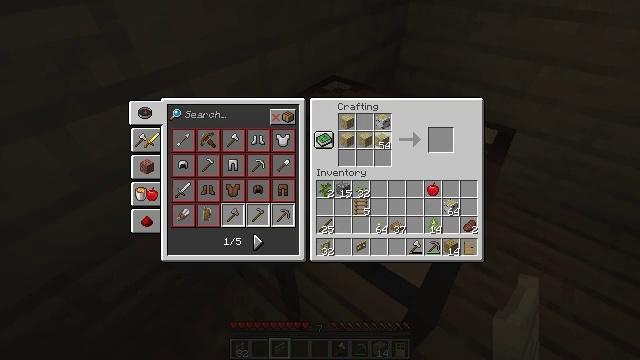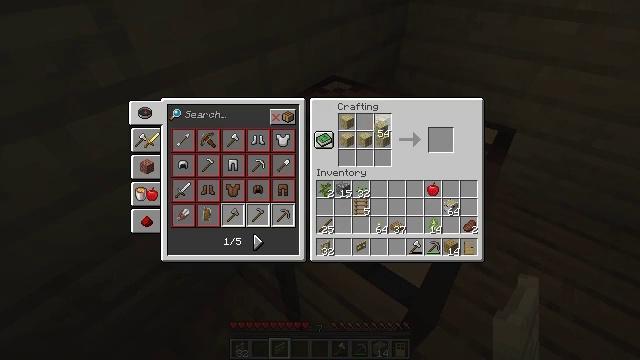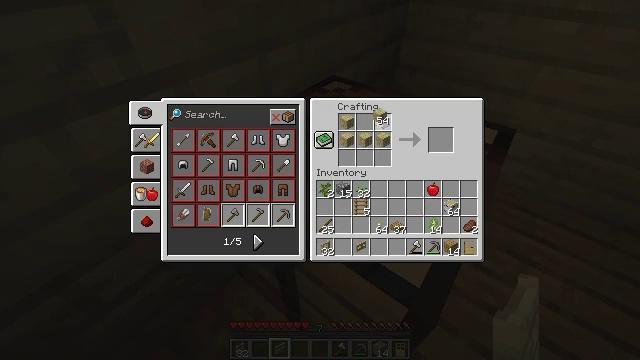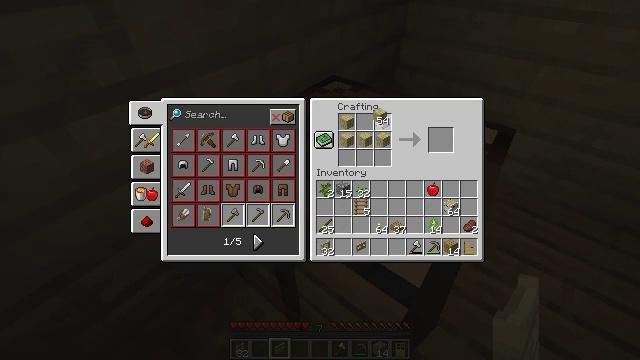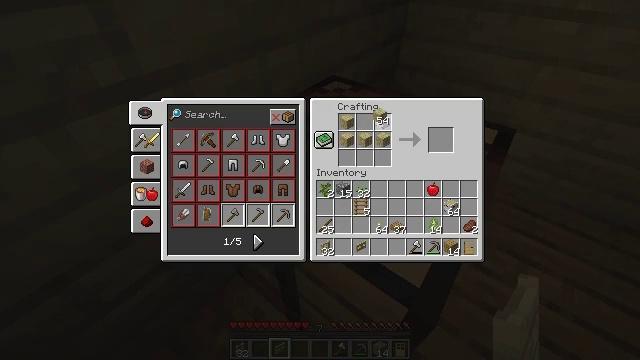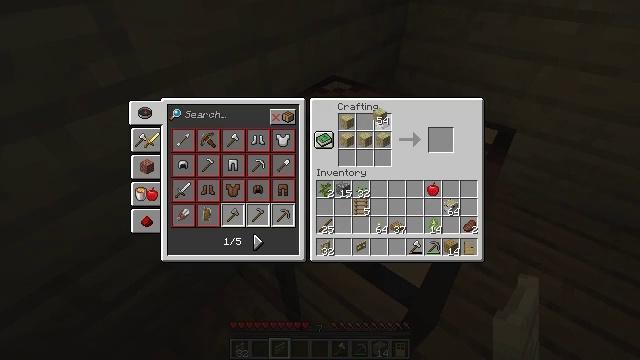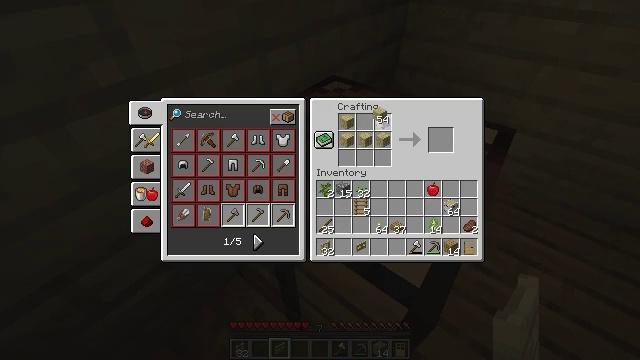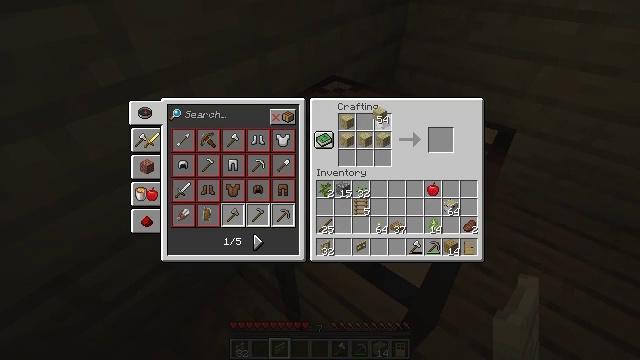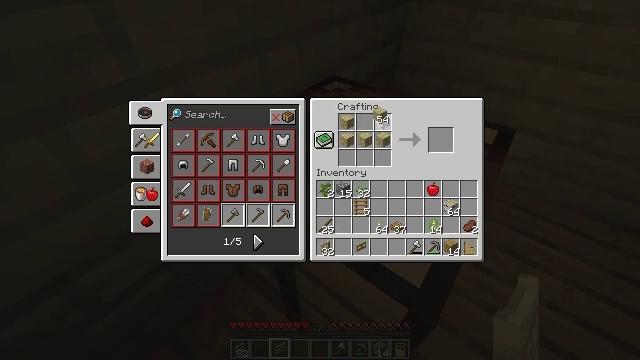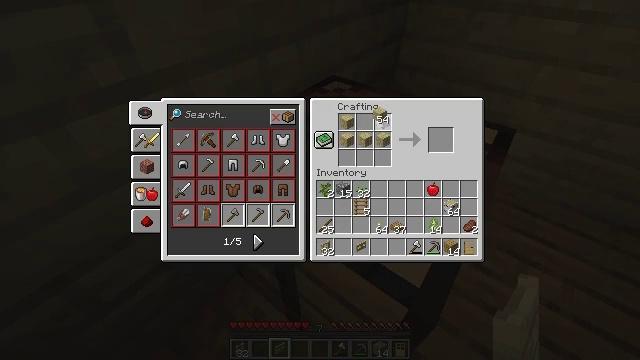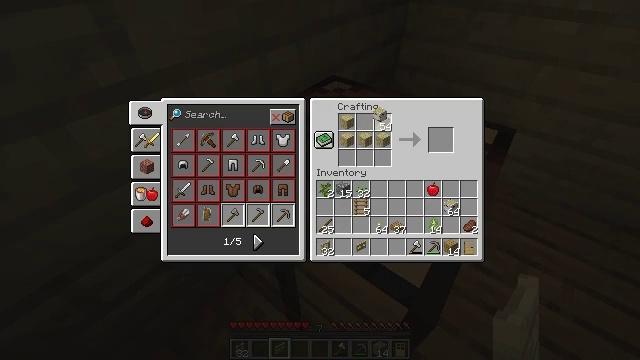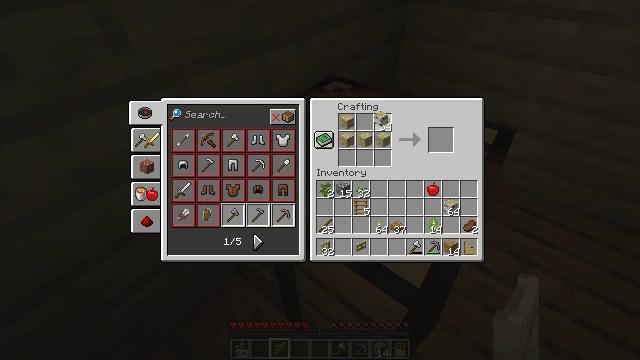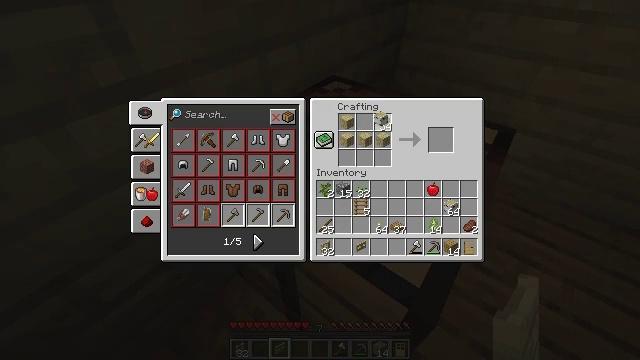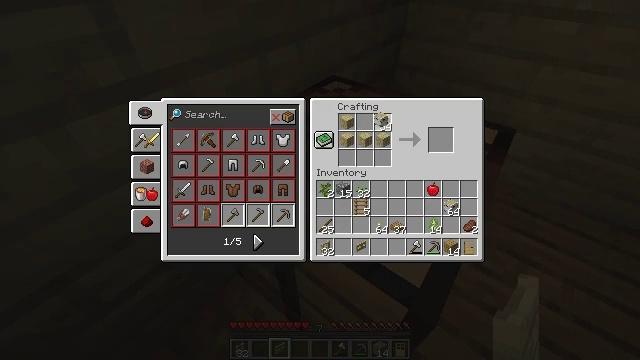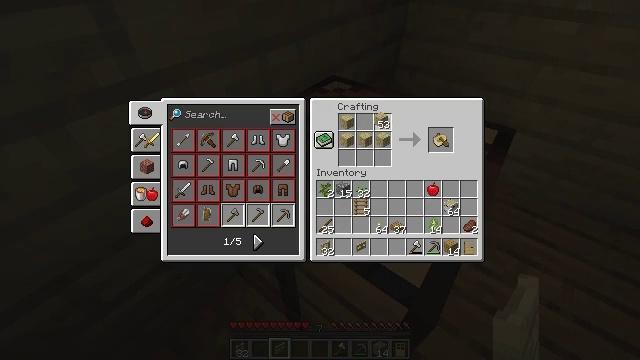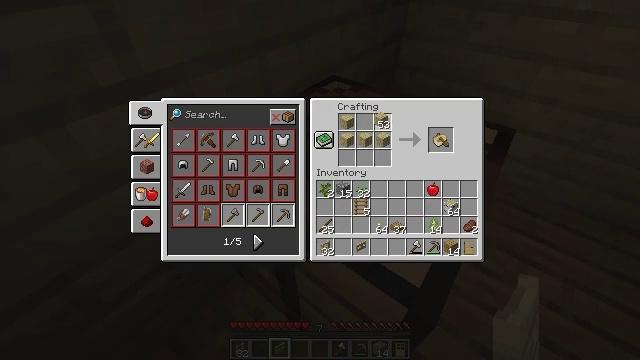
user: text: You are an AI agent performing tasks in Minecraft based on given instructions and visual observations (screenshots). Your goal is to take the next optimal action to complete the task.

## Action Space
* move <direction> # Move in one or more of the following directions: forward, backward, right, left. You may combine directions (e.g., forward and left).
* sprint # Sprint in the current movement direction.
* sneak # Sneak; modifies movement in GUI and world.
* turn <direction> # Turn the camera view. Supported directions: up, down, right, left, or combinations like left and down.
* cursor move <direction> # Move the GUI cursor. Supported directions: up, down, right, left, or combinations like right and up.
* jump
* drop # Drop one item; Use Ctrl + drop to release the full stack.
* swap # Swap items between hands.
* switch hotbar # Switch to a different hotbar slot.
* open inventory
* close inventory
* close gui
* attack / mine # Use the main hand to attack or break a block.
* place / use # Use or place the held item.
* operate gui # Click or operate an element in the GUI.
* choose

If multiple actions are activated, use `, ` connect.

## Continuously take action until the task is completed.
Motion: motion action
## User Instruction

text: Use the crafting table to create a birch boat.
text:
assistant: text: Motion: cursor move up
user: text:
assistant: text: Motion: cursor move up
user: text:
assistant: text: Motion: no_op
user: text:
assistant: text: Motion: no_op
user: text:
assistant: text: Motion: no_op
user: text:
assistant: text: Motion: choose
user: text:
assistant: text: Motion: choose
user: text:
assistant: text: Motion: choose
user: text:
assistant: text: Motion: choose
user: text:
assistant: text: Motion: no_op
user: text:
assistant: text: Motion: no_op
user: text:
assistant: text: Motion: no_op
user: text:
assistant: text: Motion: no_op
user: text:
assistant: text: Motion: no_op
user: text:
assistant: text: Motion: no_op
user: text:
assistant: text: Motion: no_op
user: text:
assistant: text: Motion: no_op
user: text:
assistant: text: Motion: no_op
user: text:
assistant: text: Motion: no_op
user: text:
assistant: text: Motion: no_op
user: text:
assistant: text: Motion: no_op
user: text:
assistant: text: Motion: no_op
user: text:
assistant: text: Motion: no_op
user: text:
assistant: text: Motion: no_op
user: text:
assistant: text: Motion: no_op
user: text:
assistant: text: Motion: no_op
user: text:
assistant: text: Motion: no_op
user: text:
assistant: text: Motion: no_op
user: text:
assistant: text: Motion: no_op
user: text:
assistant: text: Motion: cursor move down